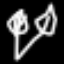
Label: leaf